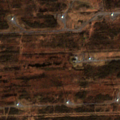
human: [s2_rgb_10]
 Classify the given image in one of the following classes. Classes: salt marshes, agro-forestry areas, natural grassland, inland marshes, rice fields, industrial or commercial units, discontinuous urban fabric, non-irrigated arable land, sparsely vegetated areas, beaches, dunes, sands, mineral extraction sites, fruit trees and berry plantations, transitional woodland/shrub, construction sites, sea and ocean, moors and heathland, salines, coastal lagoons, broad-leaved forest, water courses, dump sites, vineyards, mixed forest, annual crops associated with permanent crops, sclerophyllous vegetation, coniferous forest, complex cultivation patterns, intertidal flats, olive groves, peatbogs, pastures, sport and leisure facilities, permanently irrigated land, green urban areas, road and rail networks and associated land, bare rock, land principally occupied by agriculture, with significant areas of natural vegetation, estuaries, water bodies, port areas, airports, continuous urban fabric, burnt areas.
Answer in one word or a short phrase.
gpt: broad-leaved forest, peatbogs